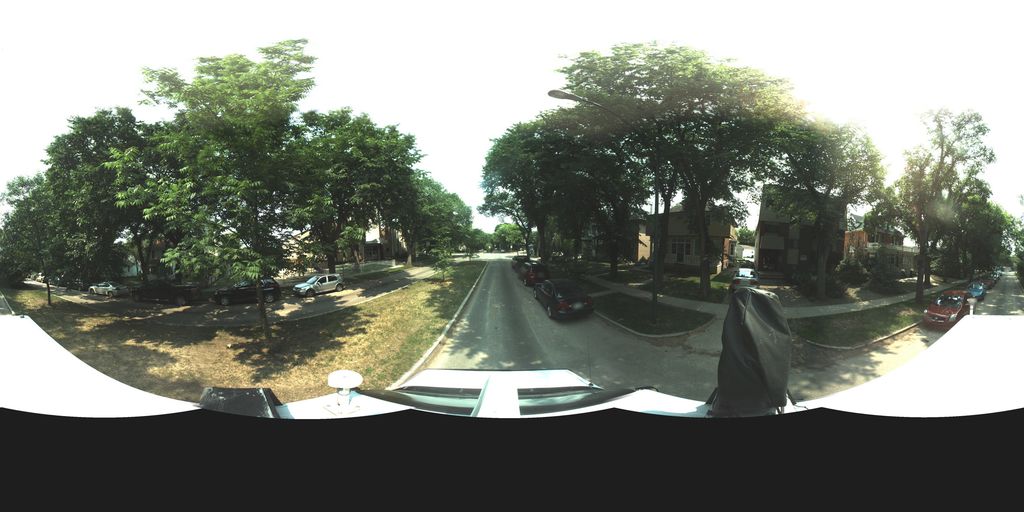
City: saskatoon